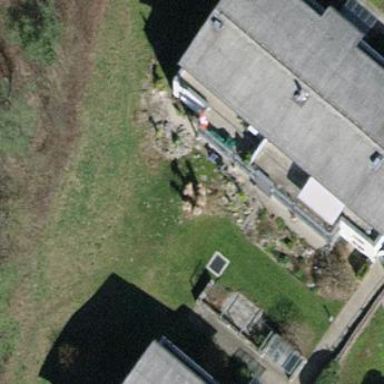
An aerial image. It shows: Building with tiled roof.